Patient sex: M
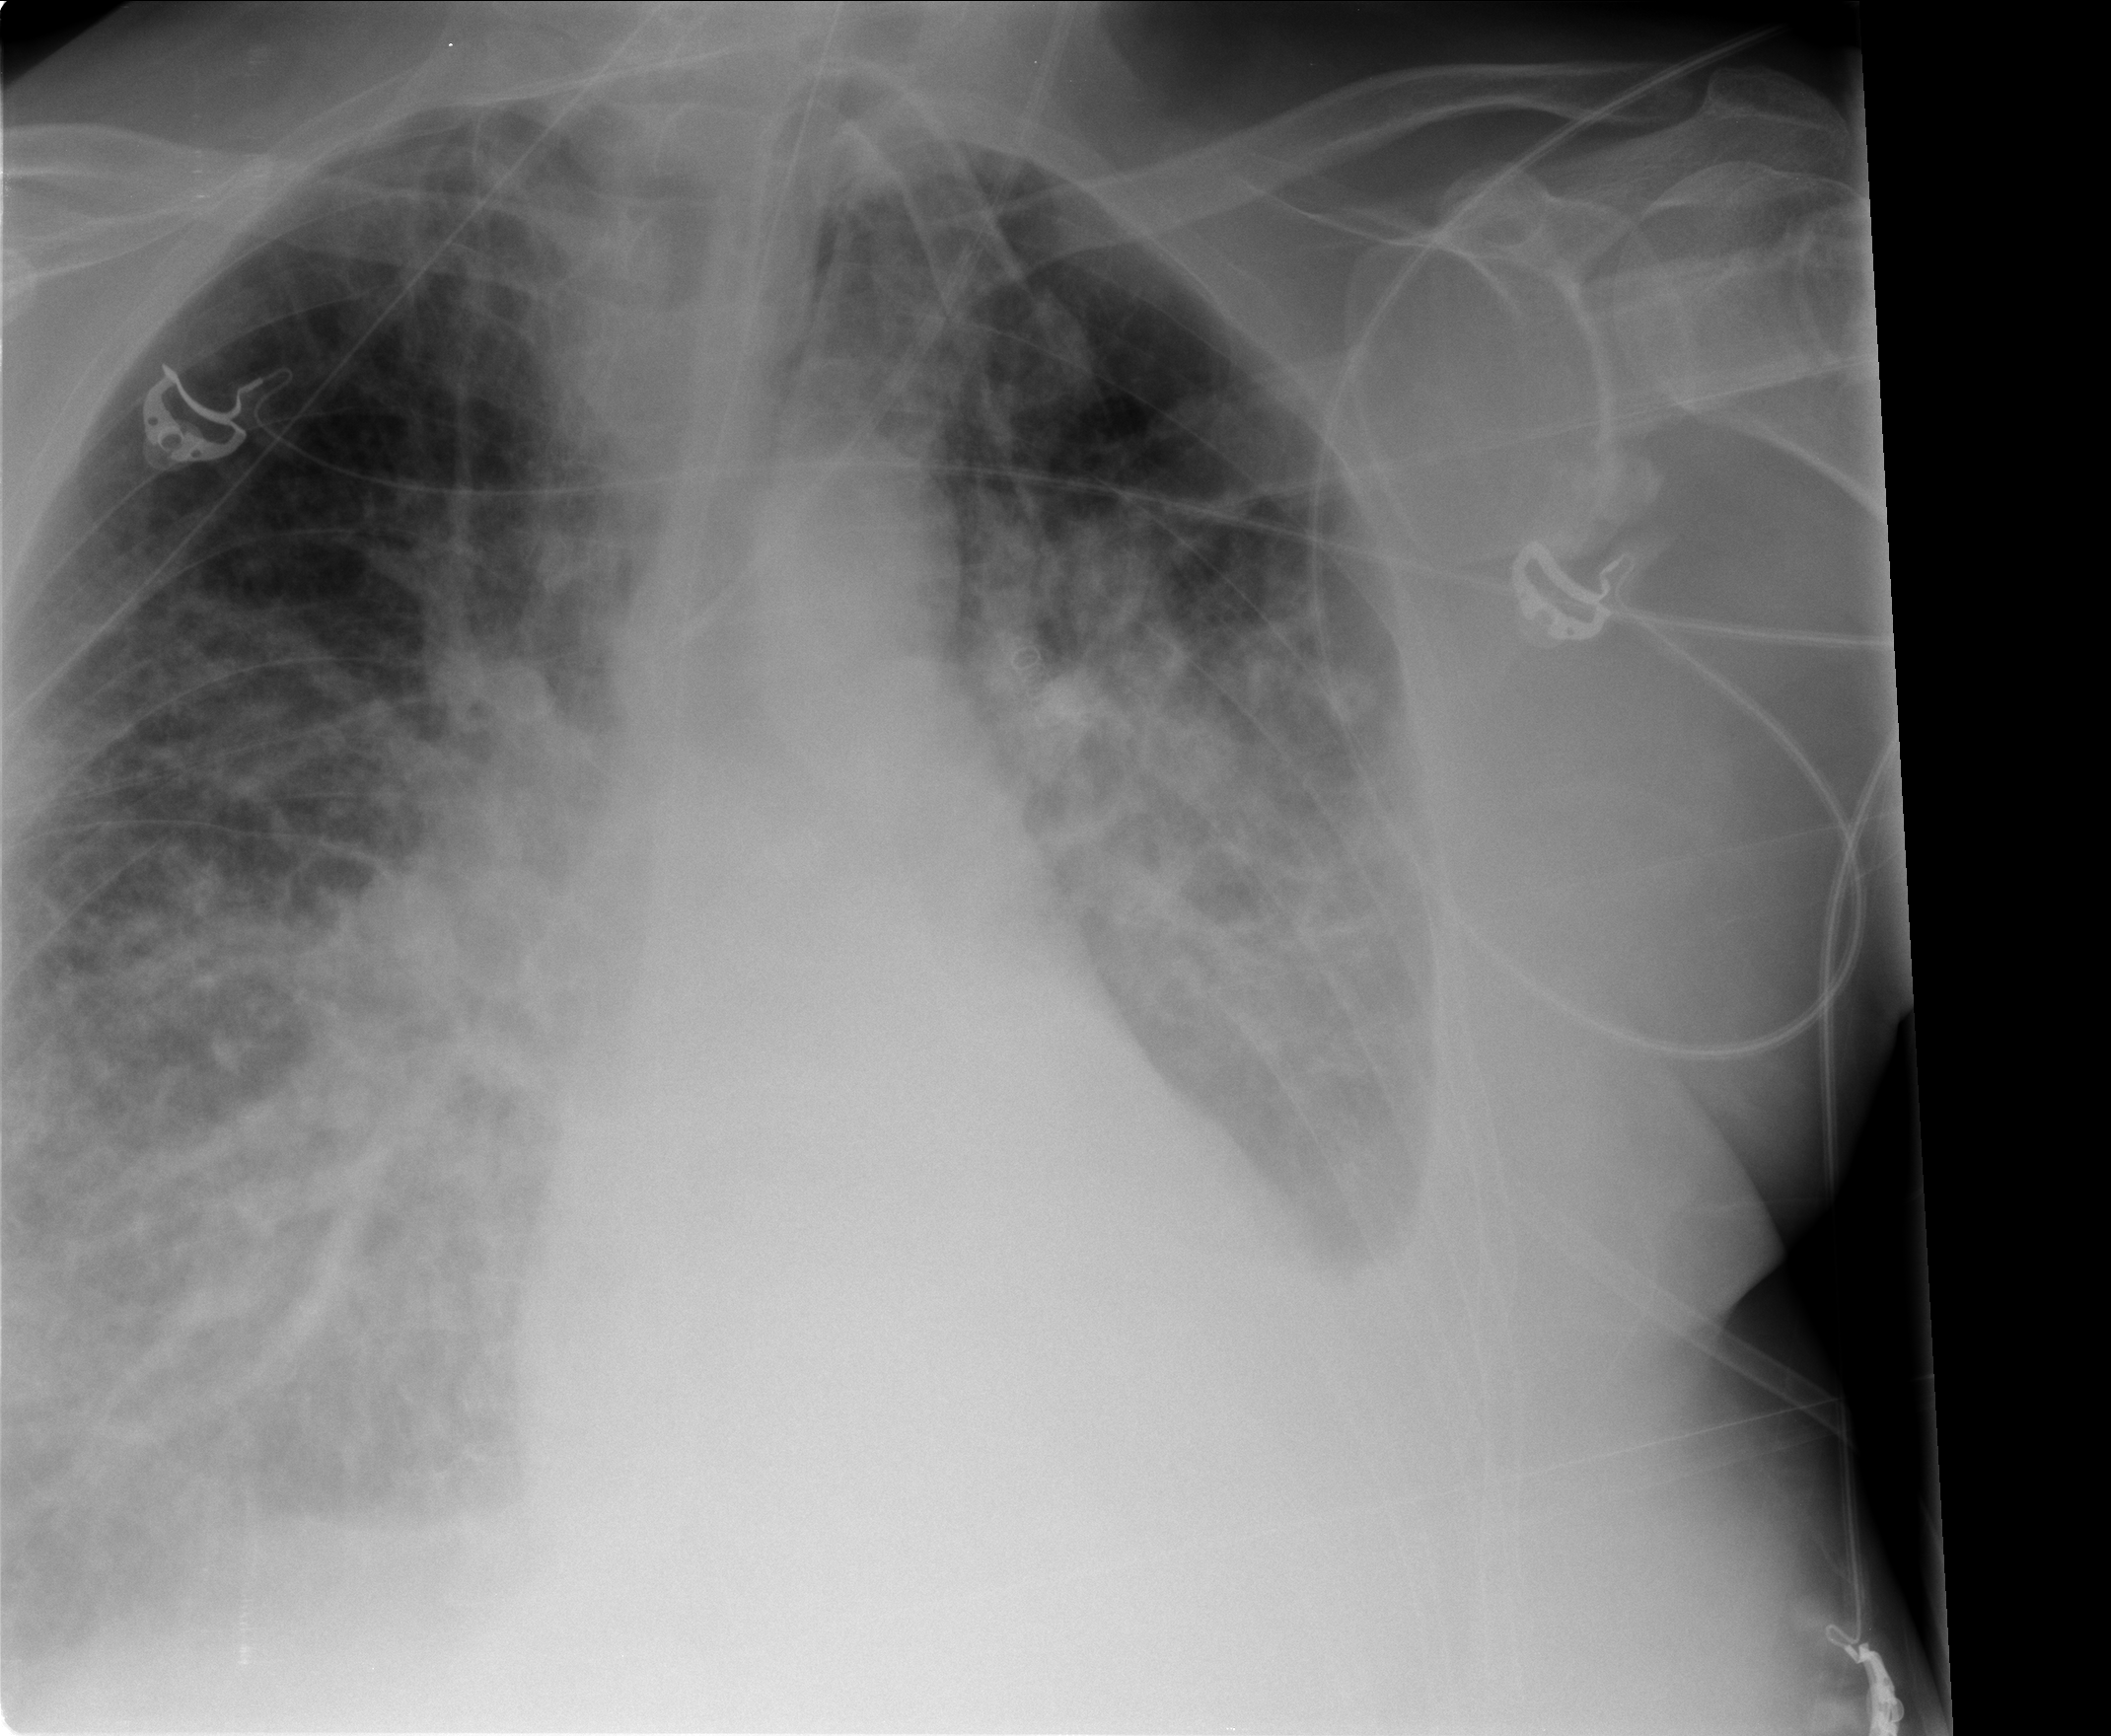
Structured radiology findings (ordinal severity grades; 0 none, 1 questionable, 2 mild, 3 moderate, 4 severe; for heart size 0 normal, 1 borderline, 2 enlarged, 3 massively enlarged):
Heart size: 2
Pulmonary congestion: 3
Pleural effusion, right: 2
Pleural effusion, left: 2
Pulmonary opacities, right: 3
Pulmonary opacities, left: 3
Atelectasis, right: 3
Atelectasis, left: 3